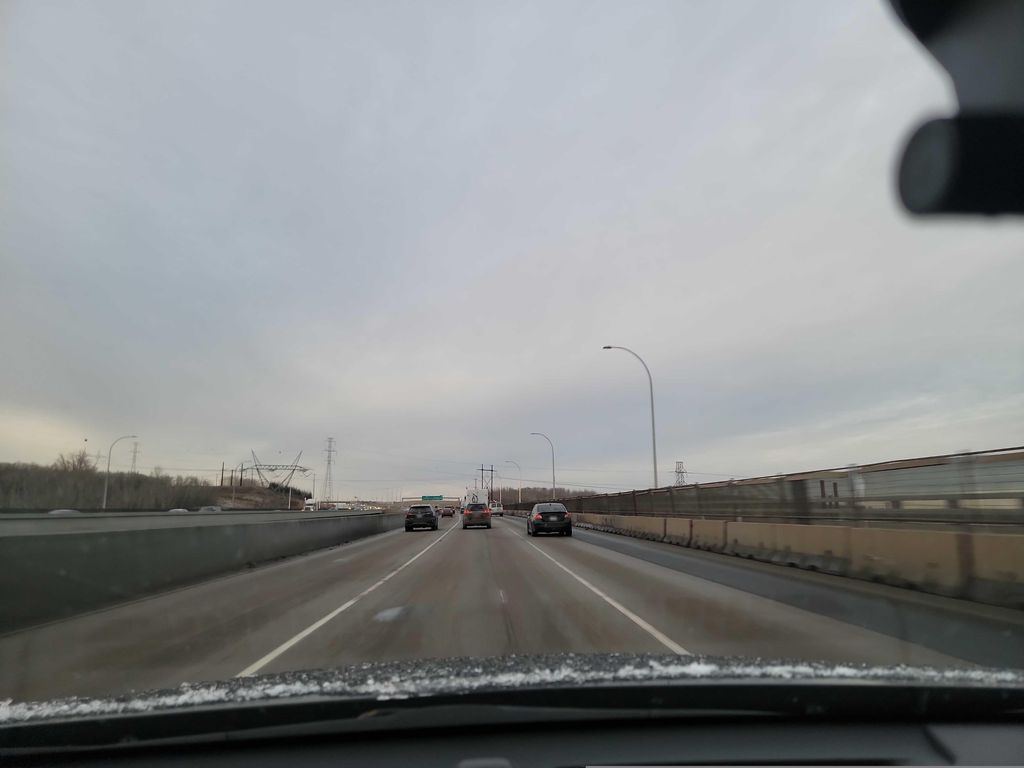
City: edmonton